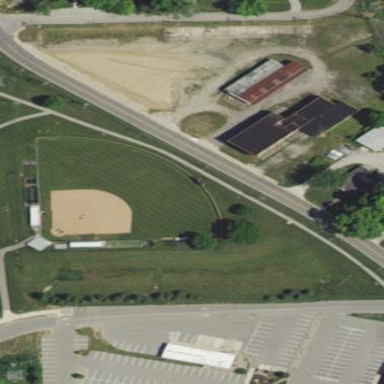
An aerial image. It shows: Softball pitch with grass surface for leisure land.